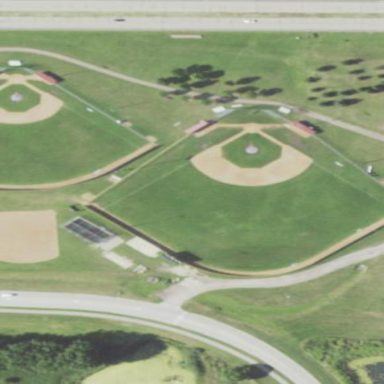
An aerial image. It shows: Baseball pitch for leisure land.